Field crop: maize
Growth stage: 2
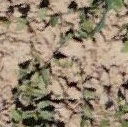
Species: convolvulus